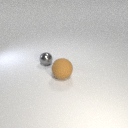
small gray metal sphere to the left of large brown rubber sphere